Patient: sex M, age 64
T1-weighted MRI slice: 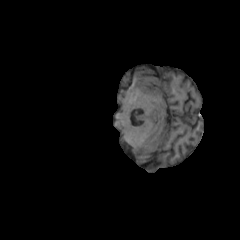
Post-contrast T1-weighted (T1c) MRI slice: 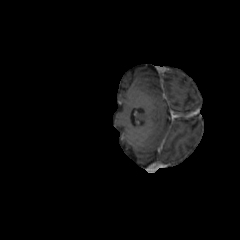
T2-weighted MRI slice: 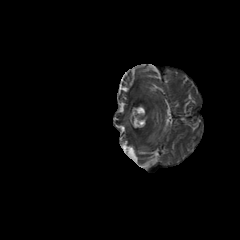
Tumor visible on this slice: no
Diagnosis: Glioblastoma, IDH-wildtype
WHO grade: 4